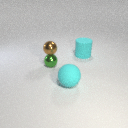
small green metal sphere below small brown metal sphere